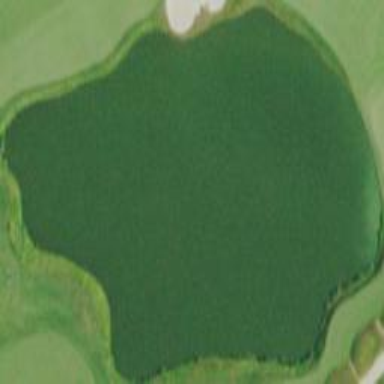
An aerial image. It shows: Water hazard in golf course. The hazard is natural water feature.